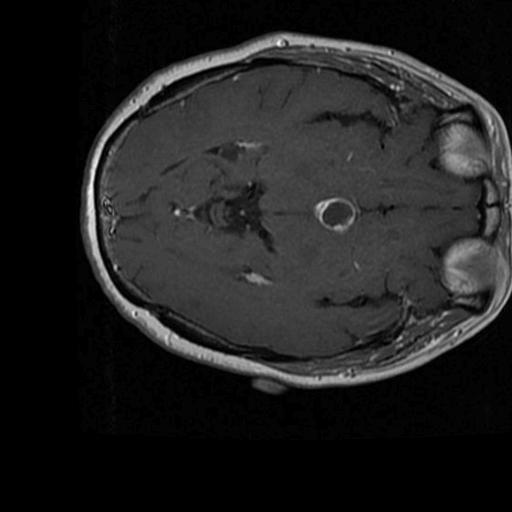
Label: brain_tumor